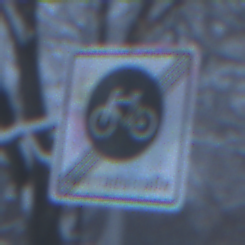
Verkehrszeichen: EndeFahrradstrasse
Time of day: Midday
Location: Outdoor (Nature)
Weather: Overcast
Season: Winter
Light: Natural